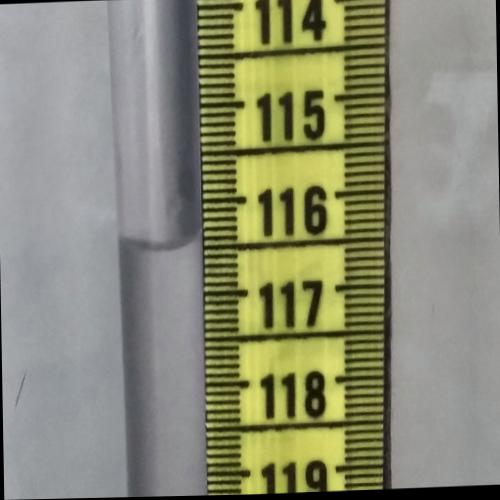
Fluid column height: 116.5 cm